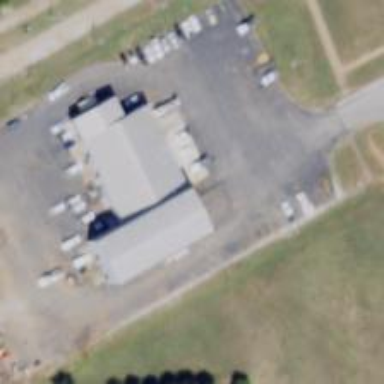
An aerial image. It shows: Industrial building.